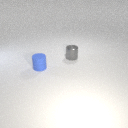
small gray metal cylinder to the right of small blue rubber cylinder